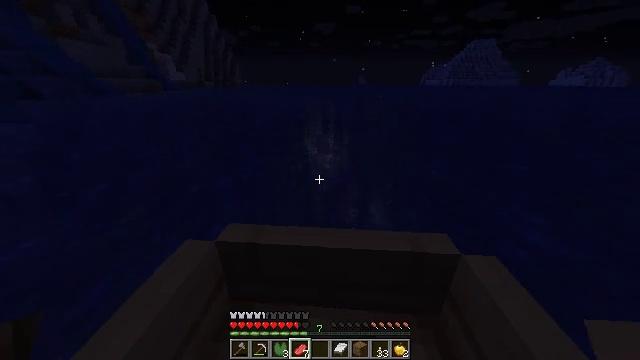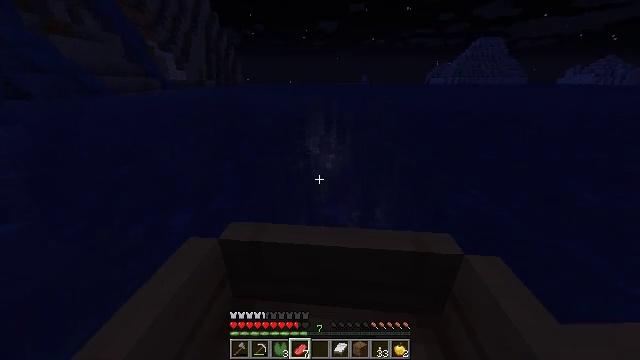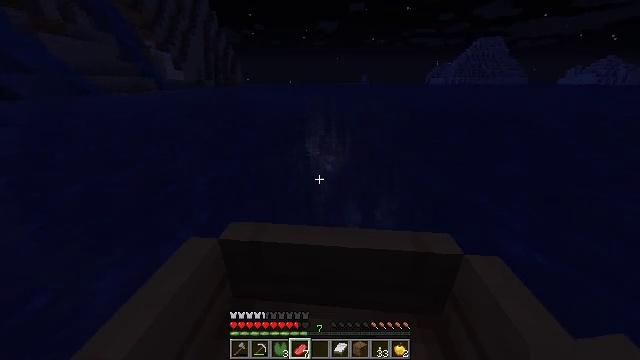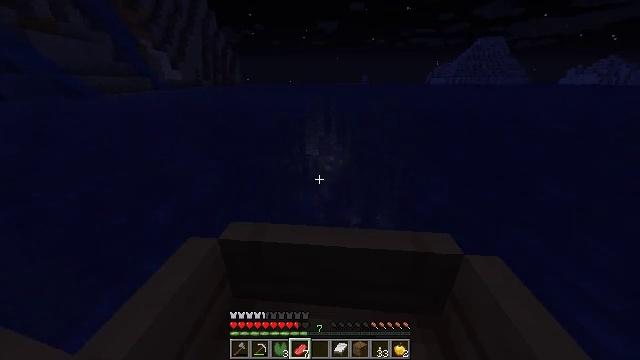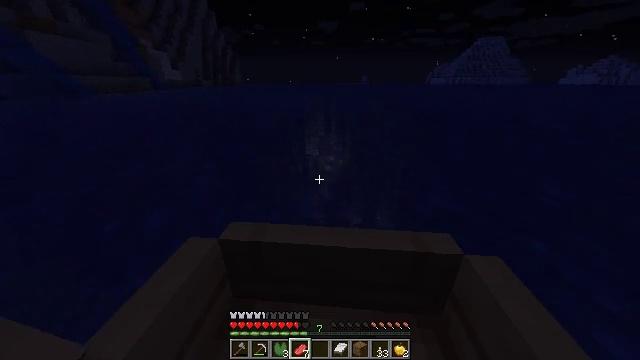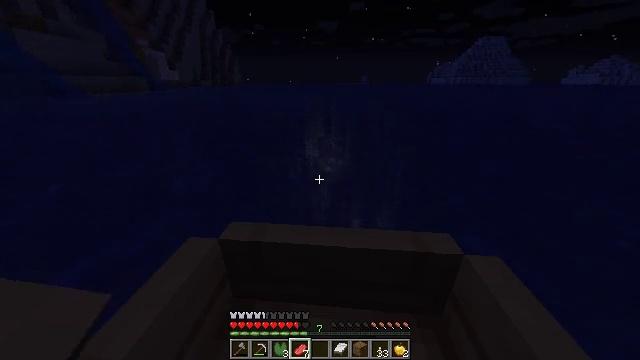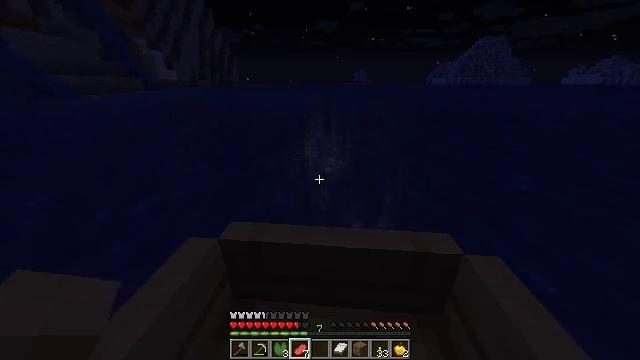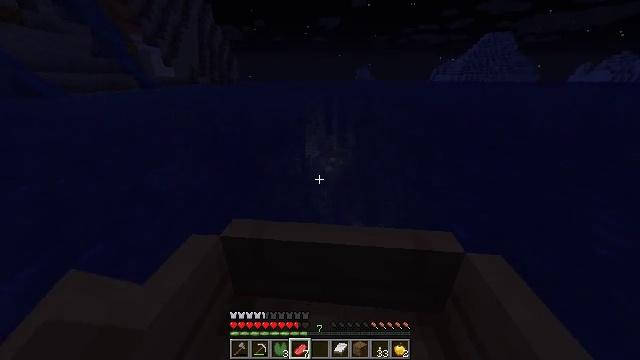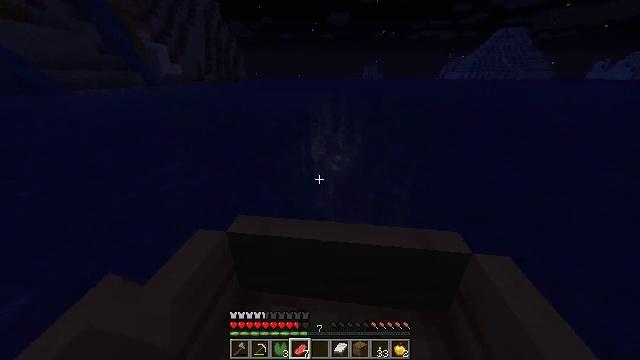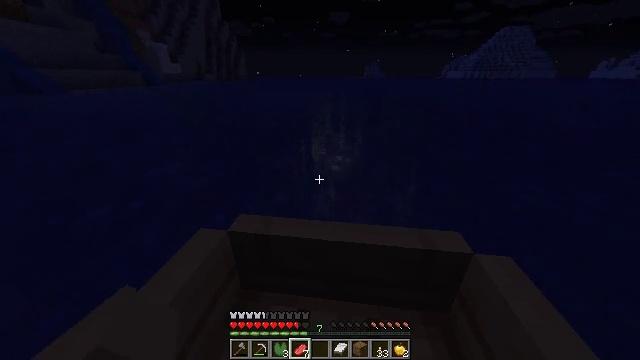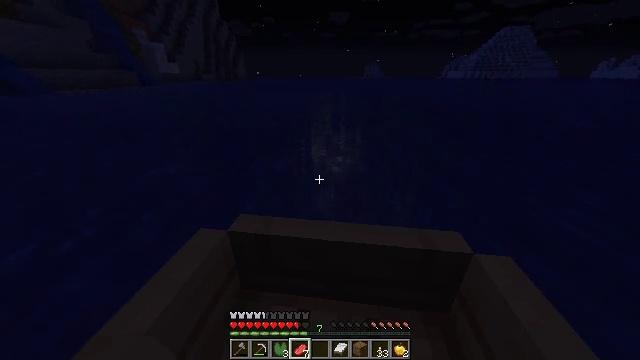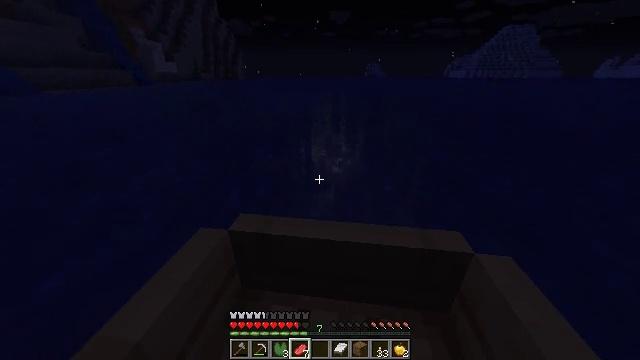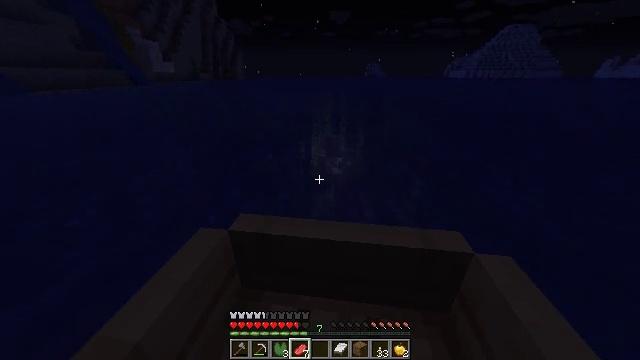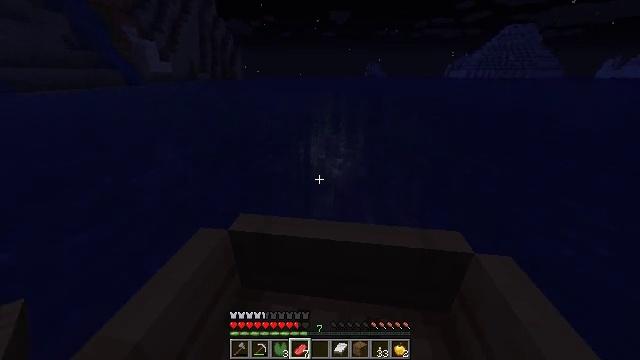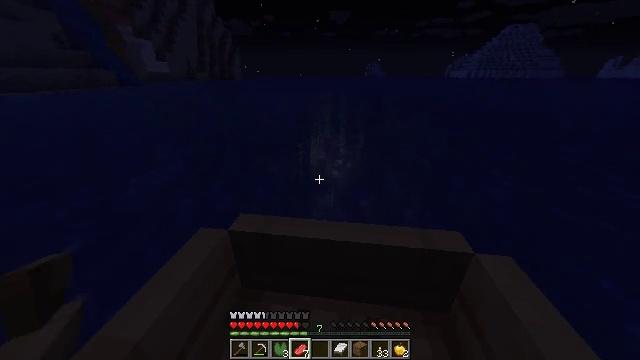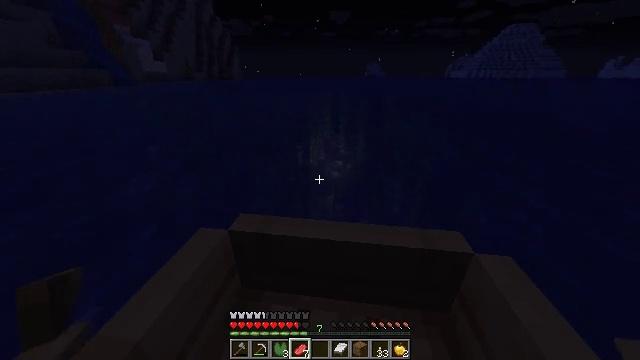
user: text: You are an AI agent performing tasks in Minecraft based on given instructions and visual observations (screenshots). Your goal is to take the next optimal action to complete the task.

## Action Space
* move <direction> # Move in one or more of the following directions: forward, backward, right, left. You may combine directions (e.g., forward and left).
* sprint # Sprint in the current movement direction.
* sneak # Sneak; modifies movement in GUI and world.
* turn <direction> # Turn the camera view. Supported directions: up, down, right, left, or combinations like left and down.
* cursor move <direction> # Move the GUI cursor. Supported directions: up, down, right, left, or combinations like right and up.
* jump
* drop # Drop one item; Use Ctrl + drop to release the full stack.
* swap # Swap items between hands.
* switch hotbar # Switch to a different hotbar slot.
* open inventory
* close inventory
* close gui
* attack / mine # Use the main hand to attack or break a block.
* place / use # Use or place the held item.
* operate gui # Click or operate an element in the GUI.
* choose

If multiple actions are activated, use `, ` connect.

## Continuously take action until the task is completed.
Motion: motion action
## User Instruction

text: Collect mossy stone bricks for building.
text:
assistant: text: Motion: move forward
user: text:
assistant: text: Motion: move forward
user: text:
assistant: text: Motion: move forward
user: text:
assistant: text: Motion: move forward
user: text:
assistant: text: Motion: move forward
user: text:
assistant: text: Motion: move forward
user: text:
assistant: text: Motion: move forward
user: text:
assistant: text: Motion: move forward, turn left
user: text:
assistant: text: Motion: move forward
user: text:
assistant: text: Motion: move forward
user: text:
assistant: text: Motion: move forward
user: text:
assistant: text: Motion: move forward
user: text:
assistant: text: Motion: move forward
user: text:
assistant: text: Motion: move forward
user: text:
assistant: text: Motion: move forward
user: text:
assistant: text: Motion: move forward
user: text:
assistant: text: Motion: move forward
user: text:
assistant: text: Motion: move forward
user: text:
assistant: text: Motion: move forward
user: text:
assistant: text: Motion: move forward
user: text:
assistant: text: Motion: move forward
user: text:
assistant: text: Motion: move forward
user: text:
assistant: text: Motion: move forward
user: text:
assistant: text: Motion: move forward, turn down
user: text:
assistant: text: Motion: move forward, turn down
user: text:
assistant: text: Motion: move forward
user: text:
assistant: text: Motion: move forward
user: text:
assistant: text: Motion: move forward
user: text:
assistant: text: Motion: move forward
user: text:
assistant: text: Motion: move forward